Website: lowes
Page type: address-validator
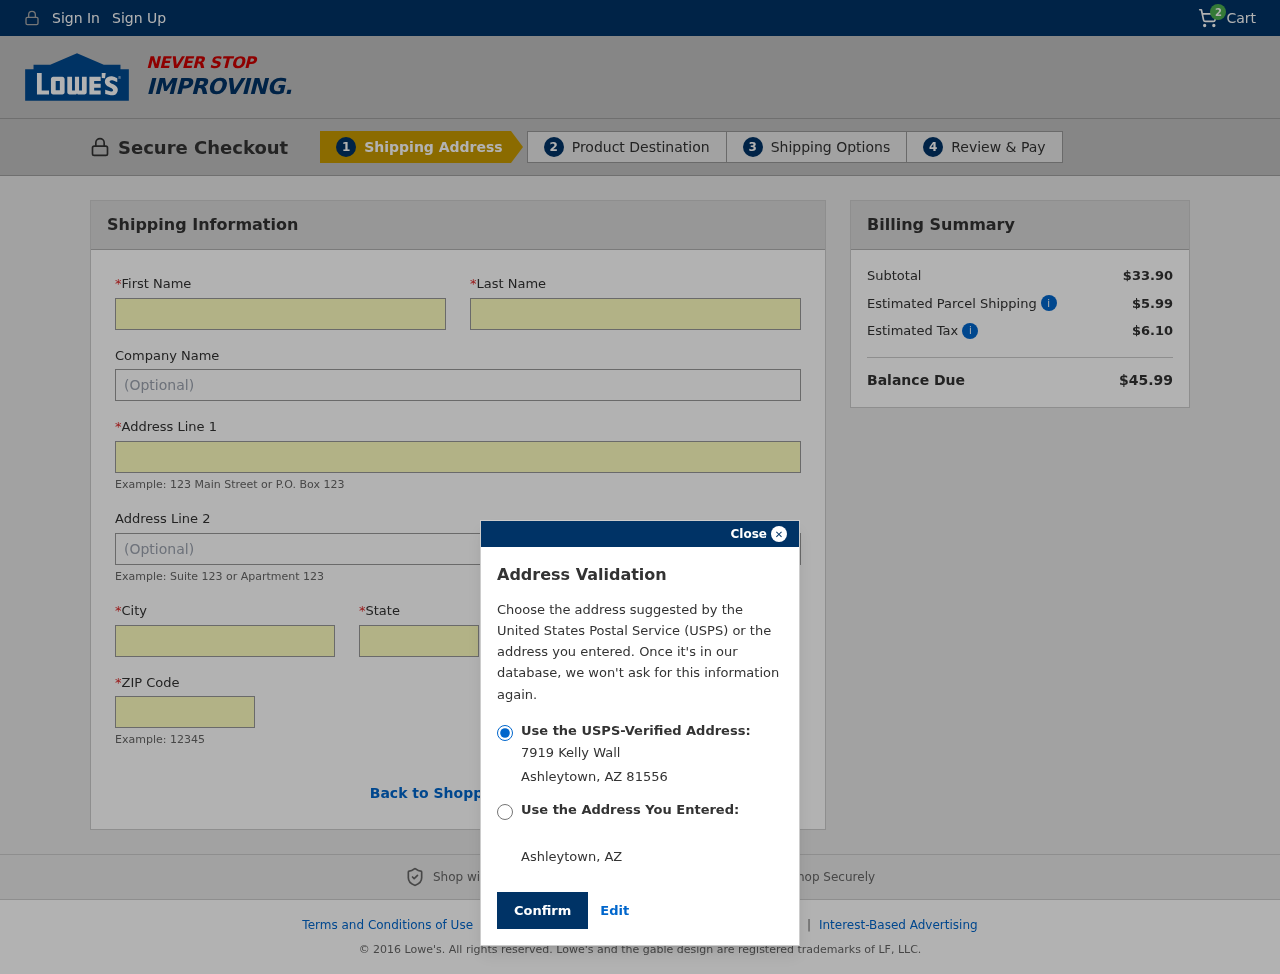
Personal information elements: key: PII_CITY
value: Ashleytown
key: PII_COMPANY
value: Branch-Evans
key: PII_FIRSTNAME
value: Dana
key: PII_LASTNAME
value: Wallace
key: PII_POSTCODE
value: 81556
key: PII_STATE
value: Arizona
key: PII_STATE_ABBR
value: AZ
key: PII_STREET
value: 7919 Kelly Wall
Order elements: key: ORDER_NUM_ITEMS
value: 2
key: ORDER_SUBTOTAL
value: $33.90
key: ORDER_SHIPPING_COST
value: $5.99
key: ORDER_TAX
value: $6.10
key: ORDER_TOTAL
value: $45.99